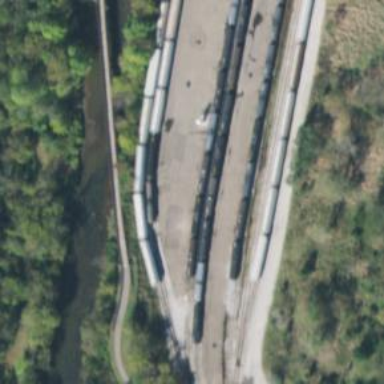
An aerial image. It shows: Railway spur service.